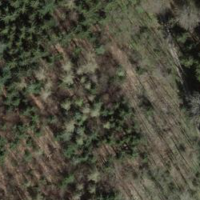
EUNIS habitat code: 41
Species observed at this site:
Allium ursinum